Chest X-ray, PA view. Patient: 47 years old, sex M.
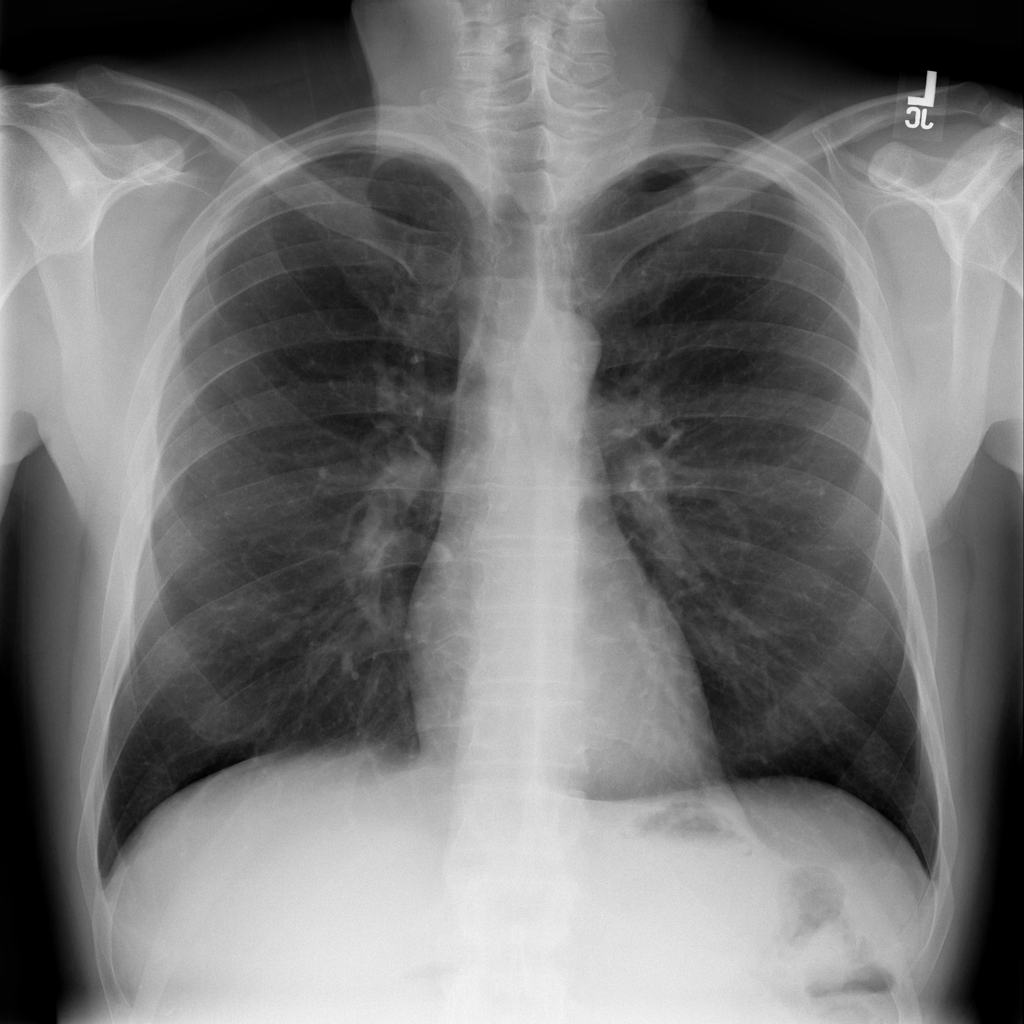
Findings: No Finding